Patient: sex M, age 65
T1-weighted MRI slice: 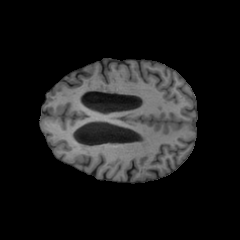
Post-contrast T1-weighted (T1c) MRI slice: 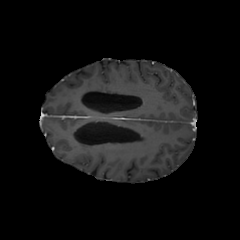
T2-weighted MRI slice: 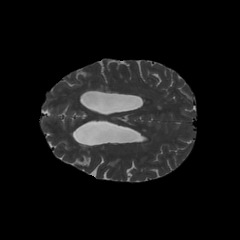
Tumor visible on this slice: no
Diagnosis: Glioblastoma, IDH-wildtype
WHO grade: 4